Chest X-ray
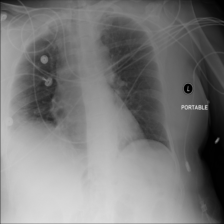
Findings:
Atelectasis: negative
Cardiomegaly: negative
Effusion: positive
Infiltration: positive
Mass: negative
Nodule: negative
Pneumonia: negative
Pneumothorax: negative
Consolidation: negative
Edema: negative
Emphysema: negative
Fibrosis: negative
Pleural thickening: negative
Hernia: negative